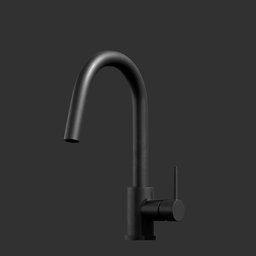
Label: appliances